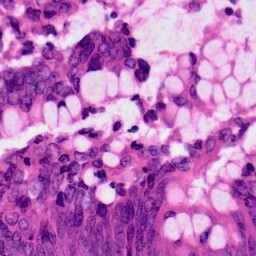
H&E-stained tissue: Colon